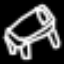
Label: bed